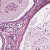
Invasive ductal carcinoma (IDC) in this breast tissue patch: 0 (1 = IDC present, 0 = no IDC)